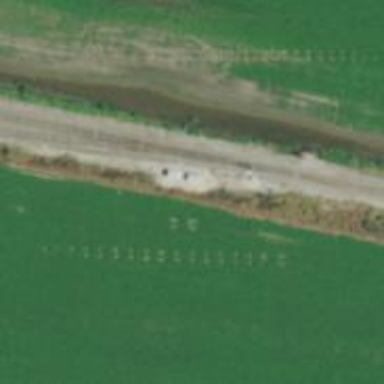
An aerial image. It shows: Railway spur junction.